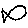
Label: fish